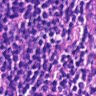
Metastatic tissue present: no